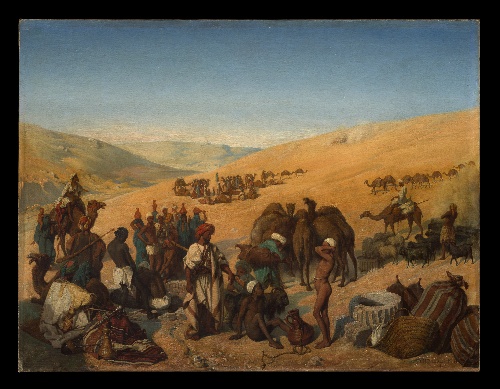
Title: Halt of Caravans at the Wells of Saba (Beersheba) in the Desert South of Hebron
Artist: Charles de Coubertin
Artist bio: French, 1822–1908
Date: 1850
Object type: Painting
Classification: Paintings
Medium: Oil on canvas
Dimensions: 43 1/2 x 55 in. (110.5 x 139.7 cm)
Department: European Paintings
Credit line: Gift of Kenneth Jay Lane, 2017
Accession year: 2017
Repository: Metropolitan Museum of Art, New York, NY
Tags: Men|Male Nudes|Camels|Deserts|Orientalist